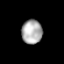
Tissue: prostate
Cell type: T cells
Senescence score: 0.3389
Nuclear area (px): 490
Mean DAPI intensity: 172.114